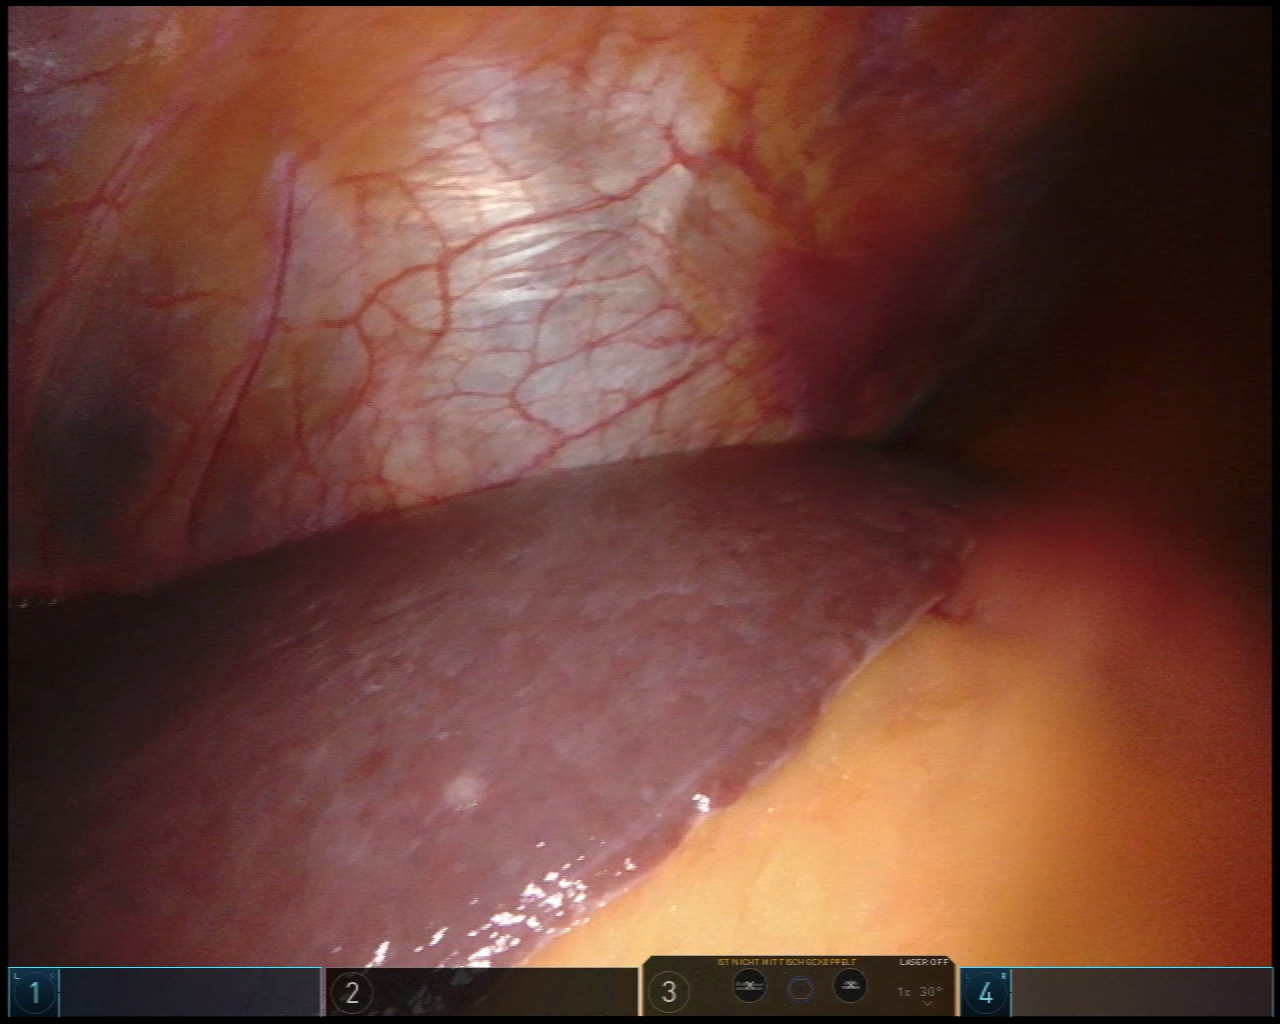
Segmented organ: liver
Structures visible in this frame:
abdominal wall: yes
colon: no
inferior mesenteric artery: no
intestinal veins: no
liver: yes
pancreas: no
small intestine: no
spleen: no
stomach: no
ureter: no
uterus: no
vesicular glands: no